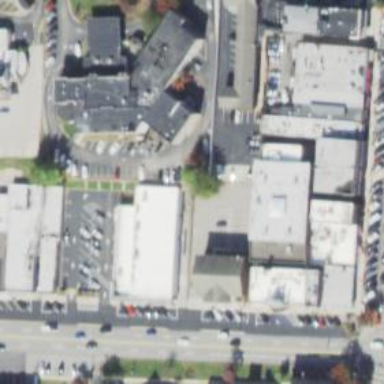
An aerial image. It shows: Retail area.